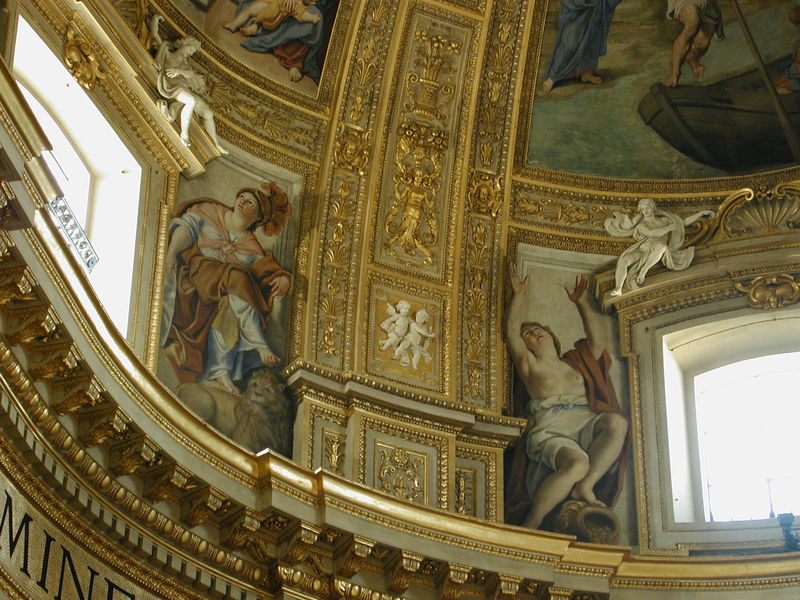
Titel: Rom, S. Andrea della Valle
Künstler: Carlo Rainaldi
Standort: Rom, S. Andrea della Valle (EU - I - Latium)
Schlagwörter: blau, umhang, weiß, gelb, ausschnitt, braun, fenster, licht, marmor, dach, rot, architektur, barock, kirche, figur, gold, decke, boot, kahn, ruder, rund, engel, engelchen, skulptur, relief, schrift, bogen, tag, figuren, kuppel, verzierung, stuck, halle, fotografie, dom, kuppe, text, helm, beten, allegorie, kapitell, sims, skulpturen, statuen, seitenschiff, mythos, altarraum, fresken, löwe, deckengemälde, fresko, putten, athene, minerva, verzierungen, vergoldung, athena, rocaille, evangelist, blattgold, aufblickend, raumillusion, firguren, golde, engelspaar